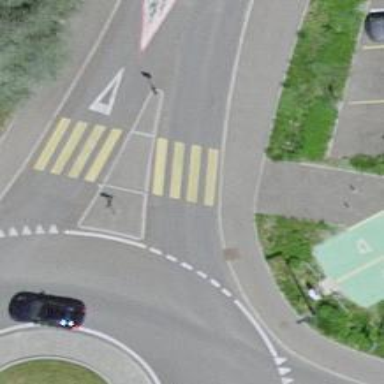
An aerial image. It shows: Uncontrolled road crossing with pedestrian island.